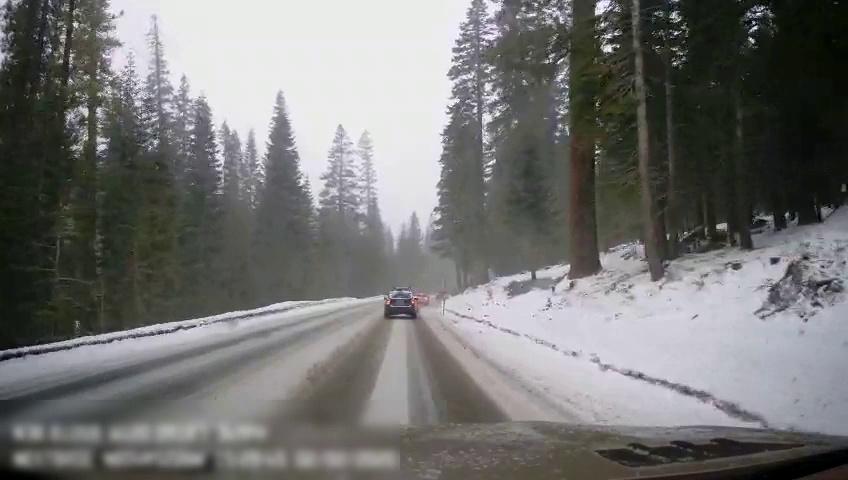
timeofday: Day
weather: Snowy
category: Drivable Space
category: Vehicles | Car
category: Vehicles | SUV